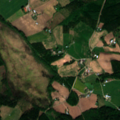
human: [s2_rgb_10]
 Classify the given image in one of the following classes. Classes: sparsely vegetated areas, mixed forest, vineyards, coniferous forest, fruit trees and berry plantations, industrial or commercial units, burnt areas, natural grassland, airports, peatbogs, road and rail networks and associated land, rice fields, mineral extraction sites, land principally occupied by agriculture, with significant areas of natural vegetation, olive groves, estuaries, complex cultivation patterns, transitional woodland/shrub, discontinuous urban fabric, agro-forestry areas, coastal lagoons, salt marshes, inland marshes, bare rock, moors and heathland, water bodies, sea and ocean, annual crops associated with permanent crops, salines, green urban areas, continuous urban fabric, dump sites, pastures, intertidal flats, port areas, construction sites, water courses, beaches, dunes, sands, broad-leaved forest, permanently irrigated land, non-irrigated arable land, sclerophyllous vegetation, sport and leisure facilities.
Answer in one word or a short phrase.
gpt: land principally occupied by agriculture, with significant areas of natural vegetation, broad-leaved forest, coniferous forest, mixed forest, peatbogs